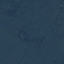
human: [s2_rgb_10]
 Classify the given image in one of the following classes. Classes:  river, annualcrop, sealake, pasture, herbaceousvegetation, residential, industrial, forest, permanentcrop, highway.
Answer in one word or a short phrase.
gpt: Forest